Echo time (TE): 2 ms
Repetition time (TR): 4 ms
Flip angle: 90 degrees
Bandwidth: 1060 Hz
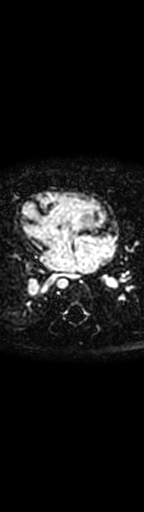
Patient age (years): 1
Disease severity: severe
Diagnoses: ASD|BilateralSVC|CMRArtifactPA|DORV|Heterotaxy|InvertedAtria|LeftCentralIVC|VSD
Cardiac structures present: LV (left ventricle), RV (right ventricle), LA (left atrium), RA (right atrium), AO (aorta), PA (pulmonary artery), SVC (superior vena cava), IVC (inferior vena cava)